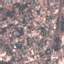
Land use / land cover class: Residential